Question: I want my app/website to post on the active user's wall (likely as the status) that should look like the following image:

If I use the "feed dialog", i am not able to post custom header like
as in this image.
Also, after , i am getting if I use Feed Dialog
Pls help :)
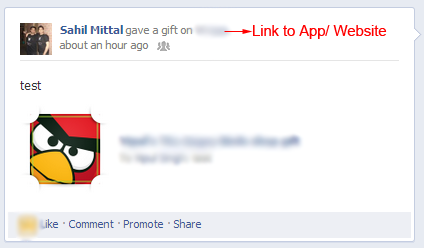
Answer: This isn't possible via feed dialog. You need to use Open Graph actions to accomplish this.
See: <URL>